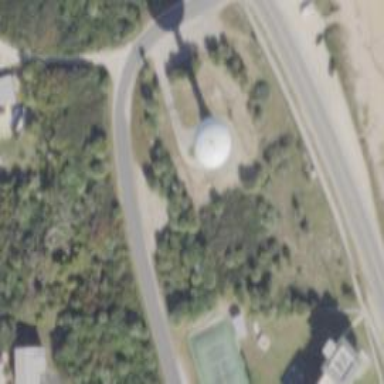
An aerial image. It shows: Water tower that is man-made.